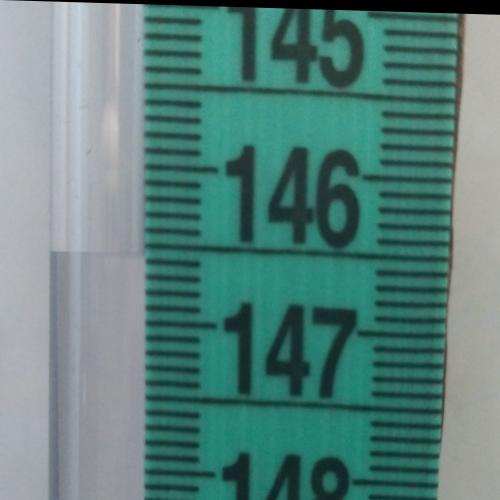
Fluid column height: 146.6 cm